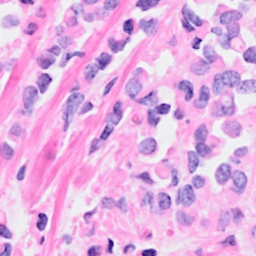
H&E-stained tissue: Breast